Question: I have 2 divs side by side.
In the first div, I have 2 labels side by side, and one input text below them. One of the labels is an error information. Sometimes it will be displayed, sometimes not. When it's not display, I'd like the div to resize to be smaller, so the second div can be closer to it.
The second thing is the same thing, except it has one label div, therefore it doesn't requires a resize.
Is there a way to achieve what I want? There is an awesomely drawn example of what I want to acahieve below:

This is the code.
'''
<div id="main-div">
<div id="address-number-div">
<label>Number</label>
<label class="error" id="number-error">Empty Field</label>
<input id="number-input" onfocus="onfocus('number-error')"/>
</div>
<div id="address-complement-div">
<label>Complement</label>
<input id="complement-input" />
</div>
'''
and CSS:
'''
div {border: 1px solid #000000; padding: 5px;}
.error{color:#FF0000; margin-left:5px;}
#main-div div {display:inline-block;}
#main-div input {display:block;}
#number-input {
width: 16%;
}
'''
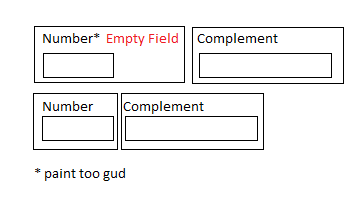
Answer: Have a look at this <URL>.
Floating your divs left should solve this problem.